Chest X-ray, PA view. Patient: 45 years old, sex M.
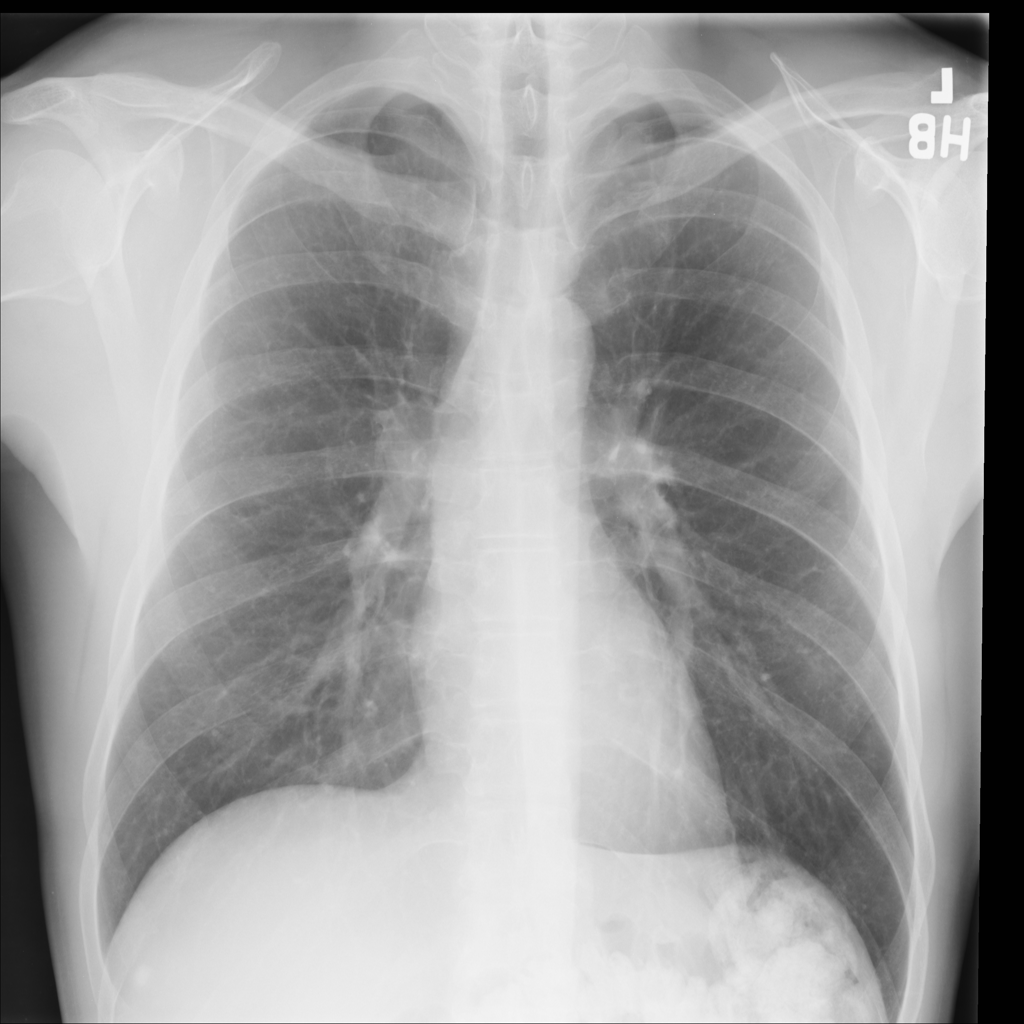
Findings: No Finding